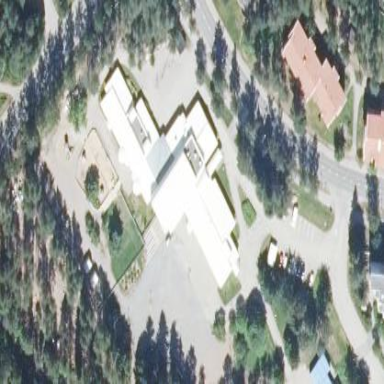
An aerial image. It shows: School.